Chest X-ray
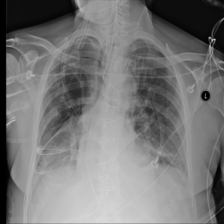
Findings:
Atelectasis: positive
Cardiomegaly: negative
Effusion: positive
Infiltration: negative
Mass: negative
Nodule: negative
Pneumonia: negative
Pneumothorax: positive
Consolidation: negative
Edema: negative
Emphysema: negative
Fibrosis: negative
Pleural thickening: negative
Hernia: negative